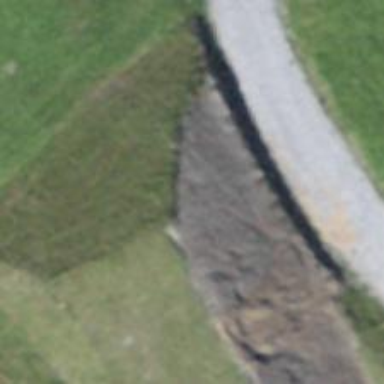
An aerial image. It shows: Embankment created as man-made structure.